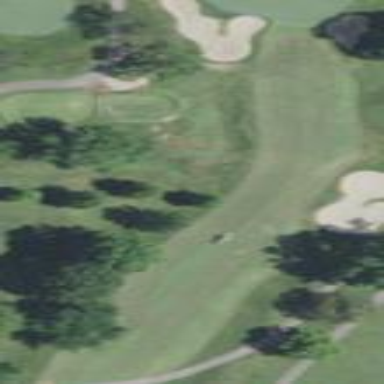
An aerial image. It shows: Grassy area designated as golf fairway.